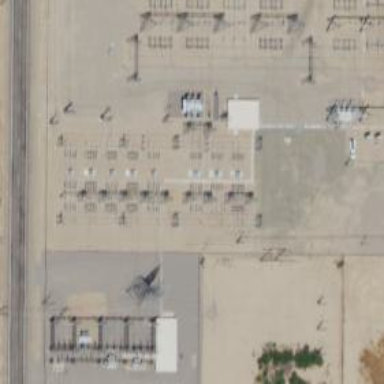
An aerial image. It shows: Switch used for power control.